Question: I have an Xcode project that contains a couple sub projects.
I'm continuing the project but I was not the one that set up the project as it is.
The main project has a utility method class and some plist values that I need to access in the subclasses.
I'm confused as to how to do that.

"Subproject 1/2" needs to access a utility class and some plist methods in "Main Project".
Is that possible? What have I missed on the forums?
Thanks for the help.
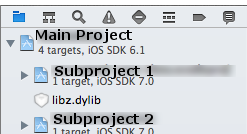
Answer: To access the class from the subprojects all you need is to include the header for that class into the subproject. Then upon building it will resolve the class type and available methods properly. The main project will build the class and compile it into the project, then when the subproject calls any of that class it will be present in the project and usable.
As for the plist values, I would assume those are just read from files. You should be able to read them into the subproject the exact same way as in the main project, but I'm much more fuzzy on plists. I know it works with regular files.